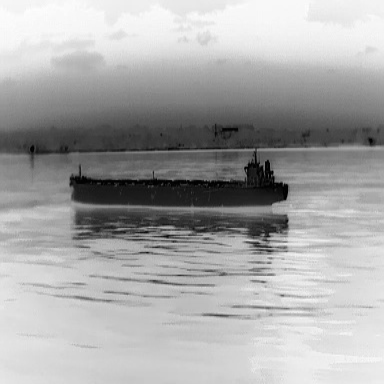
There is a liner in the infrared image.